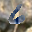
Label: 6